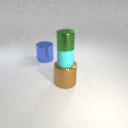
large brown metal cylinder below small cyan rubber cylinder